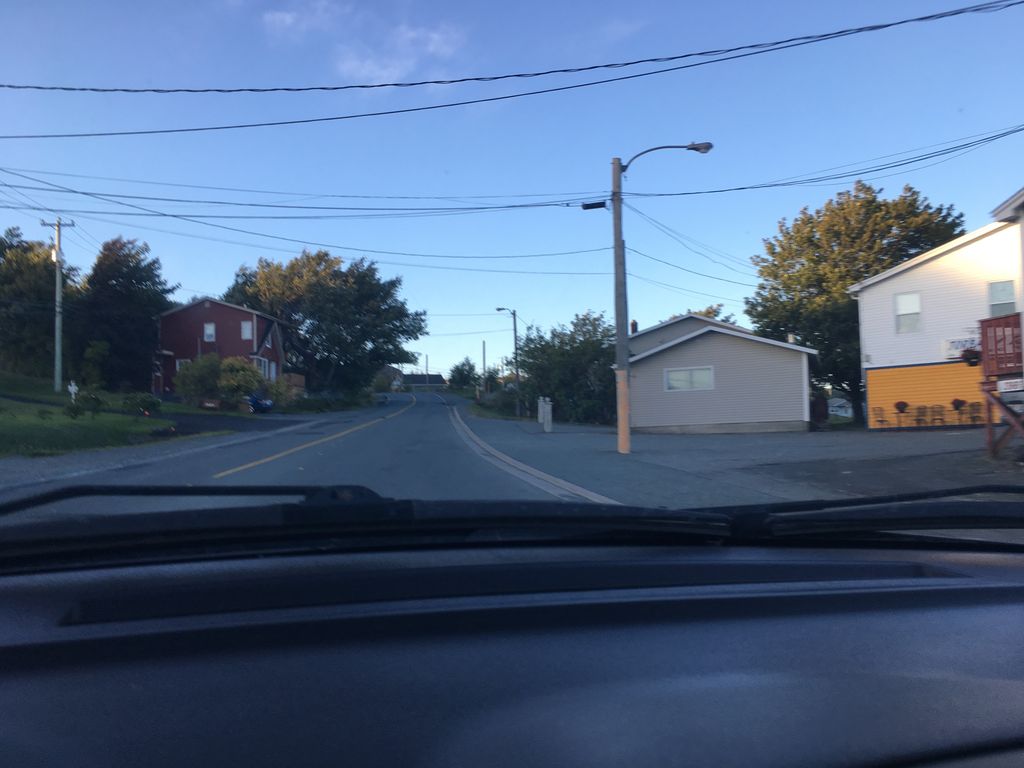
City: st_johns